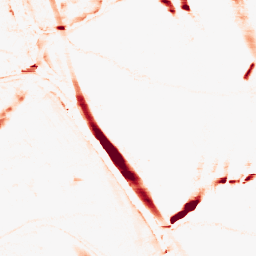
Category: morphological
Decomposition family: morphological_rect
Decomposition parameters: operation: opening
width: 20
height: 5
Upsampling method: sinc_hamming
Upsampling parameters: scale: 2
kernel_size: 4
Upsampling scale: 2